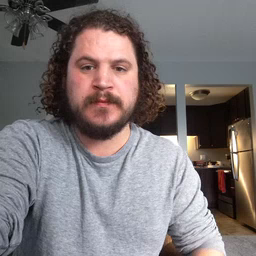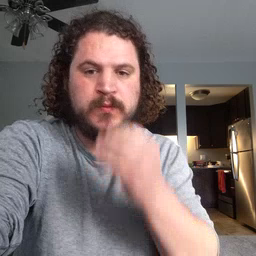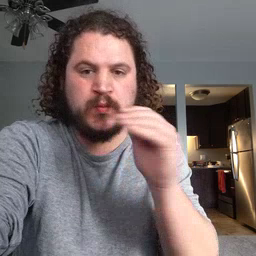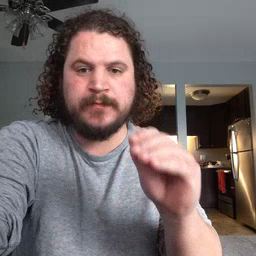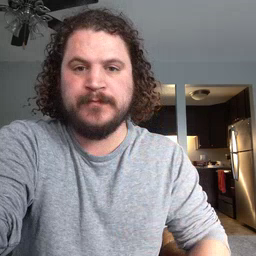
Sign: kiss